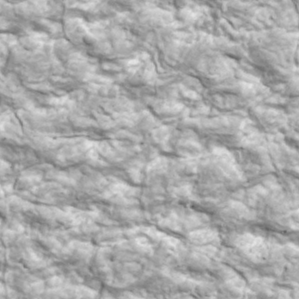
Label: non_frost